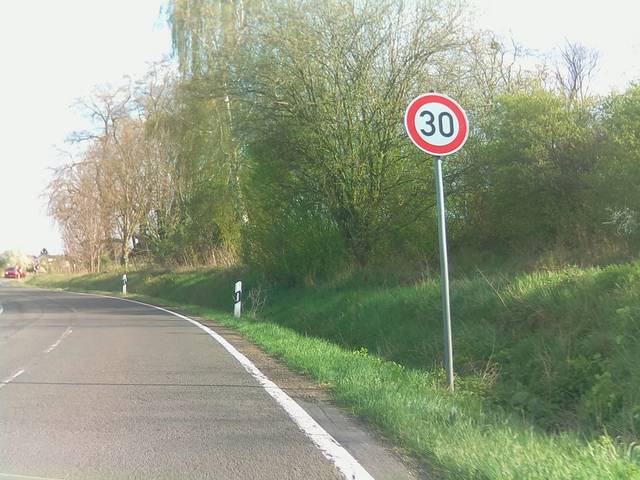
Region: Germany
Coordinates: 49.7127, 8.319